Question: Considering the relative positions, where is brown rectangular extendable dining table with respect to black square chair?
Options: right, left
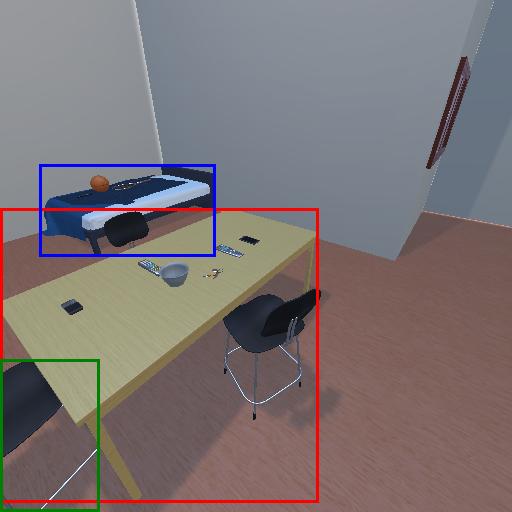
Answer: right